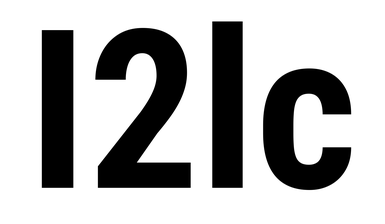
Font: Roboto_Condensed_Bold